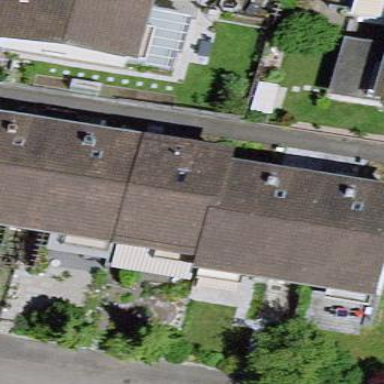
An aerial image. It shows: Terrace building.